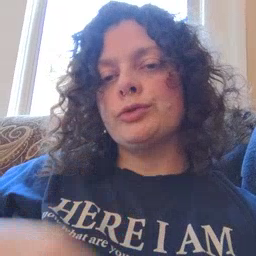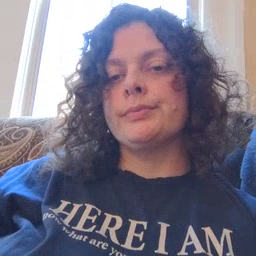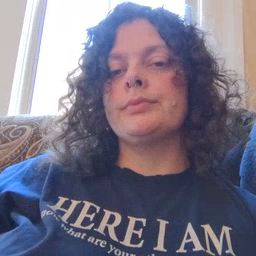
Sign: toothbrush